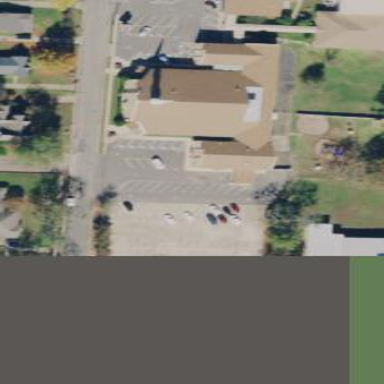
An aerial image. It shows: Building that serves as place of worship.